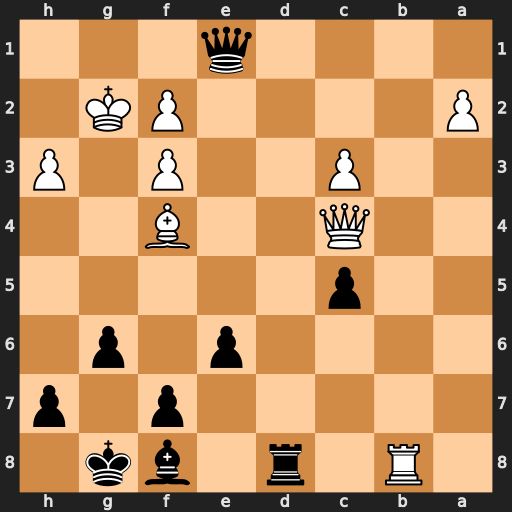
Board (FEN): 1R1r1bk1/5p1p/4p1p1/2p5/2Q2B2/2P2P1P/P4PK1/4q3
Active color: b
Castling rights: -
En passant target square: -
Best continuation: Rd1 Rxf8+ Kxf8 Qxc5+ Kg8